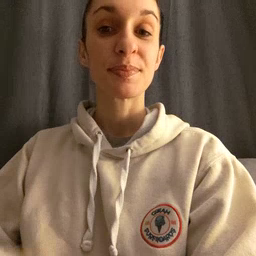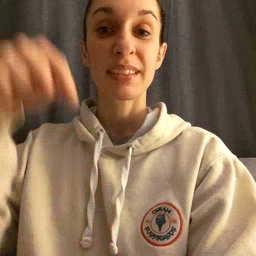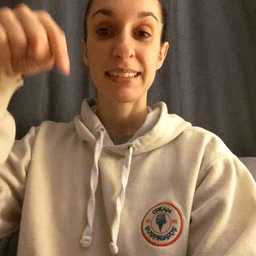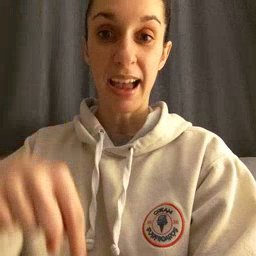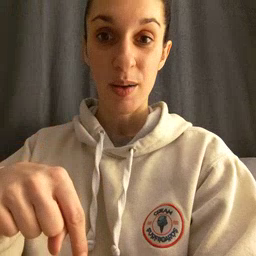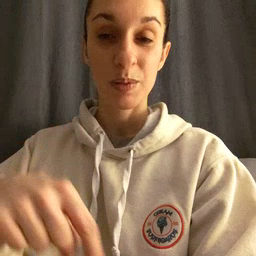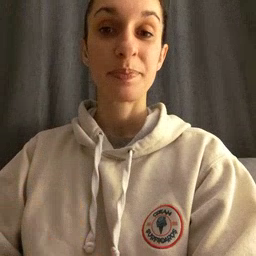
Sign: down